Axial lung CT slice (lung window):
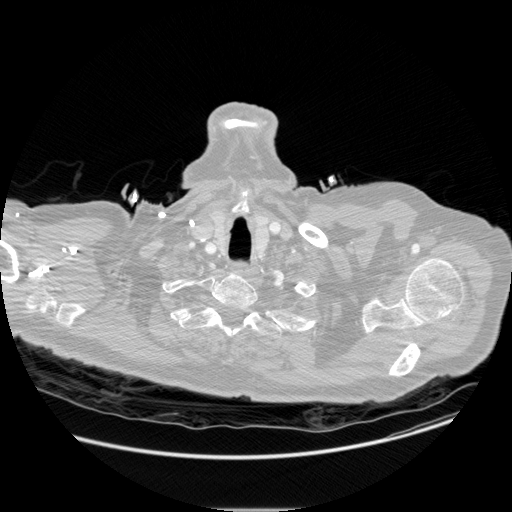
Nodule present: no